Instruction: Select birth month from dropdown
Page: traveler
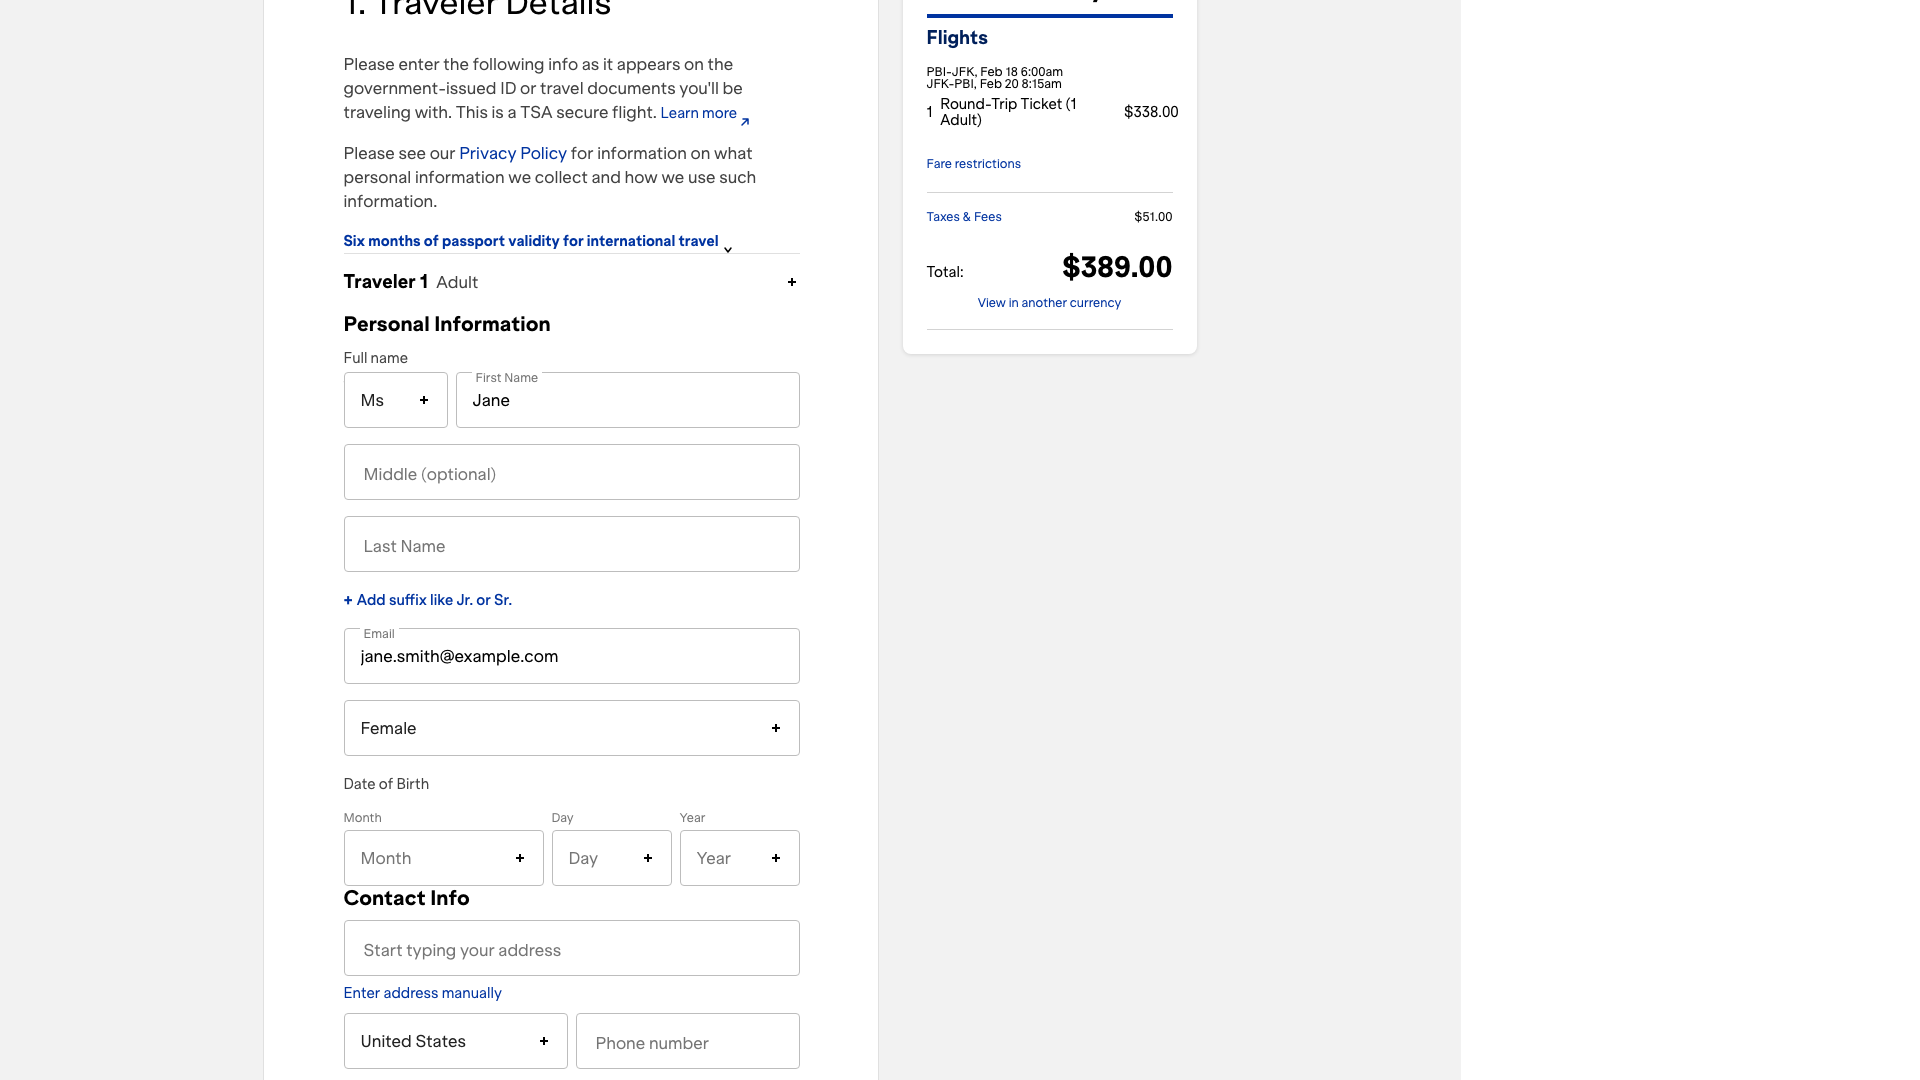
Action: click